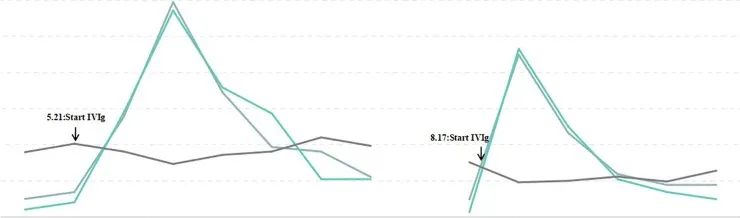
D-dimer and fibrinogen degradation products were progressively elevated after IVIg. Horizontal axis: date. Vertical axis on the left: fibrinogen degradation products. Vertical axis on the right: D-dimer, fibrinogen. Dimer reference range: <=0.55 mg/. Fibrinogen degradation product reference range: <=5 mug/. IVIg, intravenous immunoglobulin.
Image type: chart (chart)